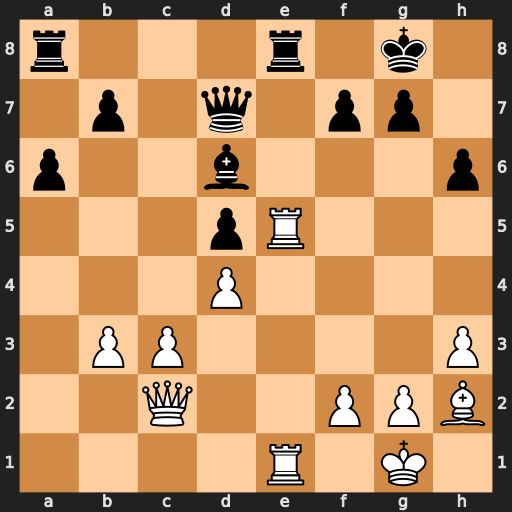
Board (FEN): r3r1k1/1p1q1pp1/p2b3p/3pR3/3P4/1PP4P/2Q2PPB/4R1K1
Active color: w
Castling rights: -
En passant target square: -
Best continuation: Rxe8+ Rxe8 Rxe8+ Qxe8 Bxd6